Interaction volume radius: 10 \u00c5
Interaction volume height: 40 \u00c5
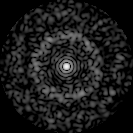
Disorder parameter: 0.8269